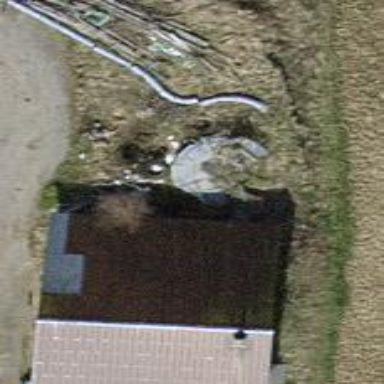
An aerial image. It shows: Shed.